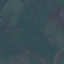
Land use / land cover: Pasture